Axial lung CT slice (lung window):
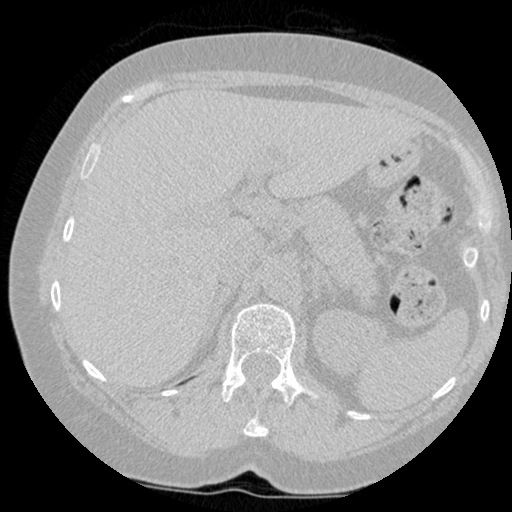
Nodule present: no